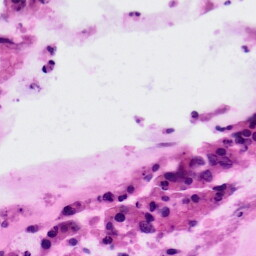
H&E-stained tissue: Colon